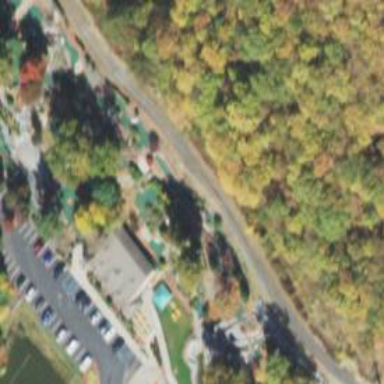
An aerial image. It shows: Miniature golf leisure land.